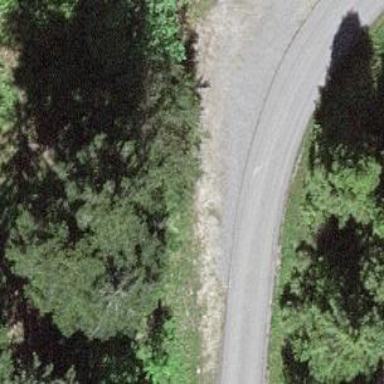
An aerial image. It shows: Well-maintained track road of grade 1.